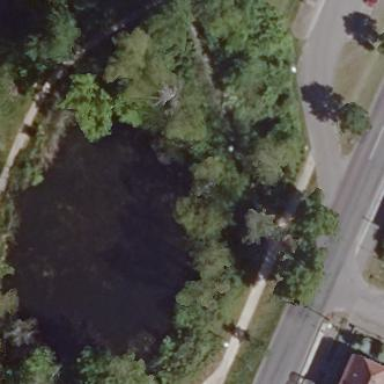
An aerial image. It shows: Pond surrounded by natural water.